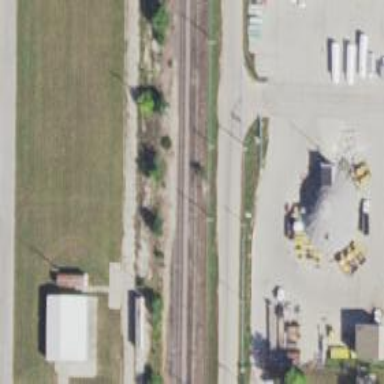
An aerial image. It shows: Railway siding with rails.